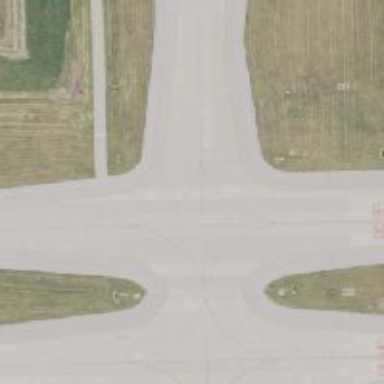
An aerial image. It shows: Image of taxiway at airport.